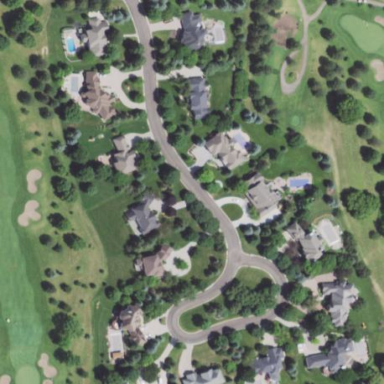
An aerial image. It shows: Single-family residential area.